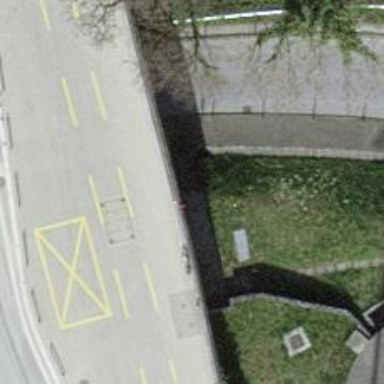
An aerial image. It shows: Road with steps.